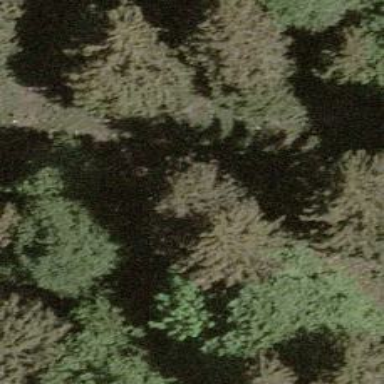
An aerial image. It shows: Single tag "natural: tree."